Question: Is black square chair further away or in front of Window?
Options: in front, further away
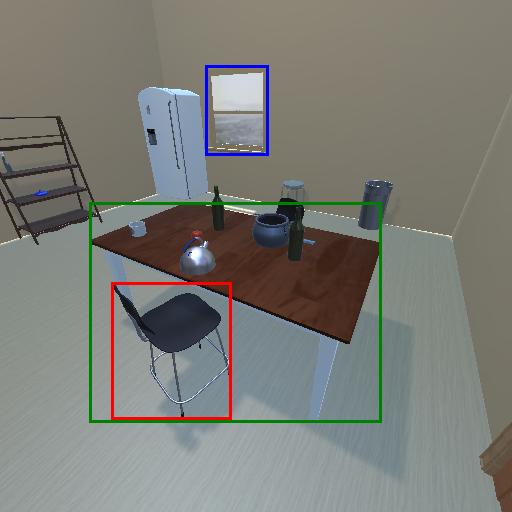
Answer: in front